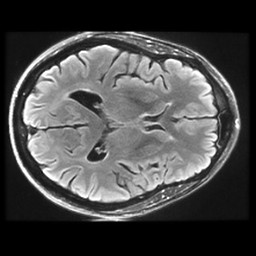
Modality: FLAIR
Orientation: axial
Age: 64
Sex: male
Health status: healthy
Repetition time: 12 s
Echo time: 0.09782 s